Field crop: maize
Growth stage: 1
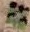
Species: chenopodium